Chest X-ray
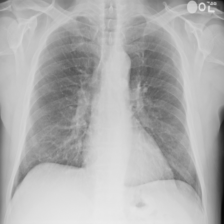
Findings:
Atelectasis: negative
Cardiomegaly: negative
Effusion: negative
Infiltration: negative
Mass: negative
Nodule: negative
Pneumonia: negative
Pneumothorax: negative
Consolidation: negative
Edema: negative
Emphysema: negative
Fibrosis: negative
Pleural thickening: negative
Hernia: negative